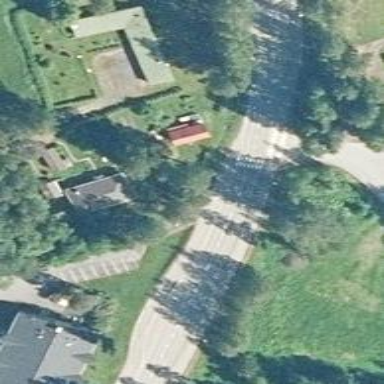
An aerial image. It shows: Zebra crossing on footway.